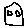
Label: house